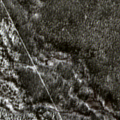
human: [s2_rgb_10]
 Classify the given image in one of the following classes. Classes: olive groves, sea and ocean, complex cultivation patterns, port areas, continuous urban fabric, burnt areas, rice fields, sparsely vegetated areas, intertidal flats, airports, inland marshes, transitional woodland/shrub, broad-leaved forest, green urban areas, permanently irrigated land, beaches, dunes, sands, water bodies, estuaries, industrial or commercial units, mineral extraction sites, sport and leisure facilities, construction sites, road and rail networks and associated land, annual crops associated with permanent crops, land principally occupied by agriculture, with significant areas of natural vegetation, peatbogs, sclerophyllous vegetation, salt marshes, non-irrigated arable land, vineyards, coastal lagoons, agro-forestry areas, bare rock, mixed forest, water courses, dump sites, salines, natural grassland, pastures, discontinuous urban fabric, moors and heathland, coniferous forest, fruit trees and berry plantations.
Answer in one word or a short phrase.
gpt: coniferous forest, mixed forest, transitional woodland/shrub